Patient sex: M
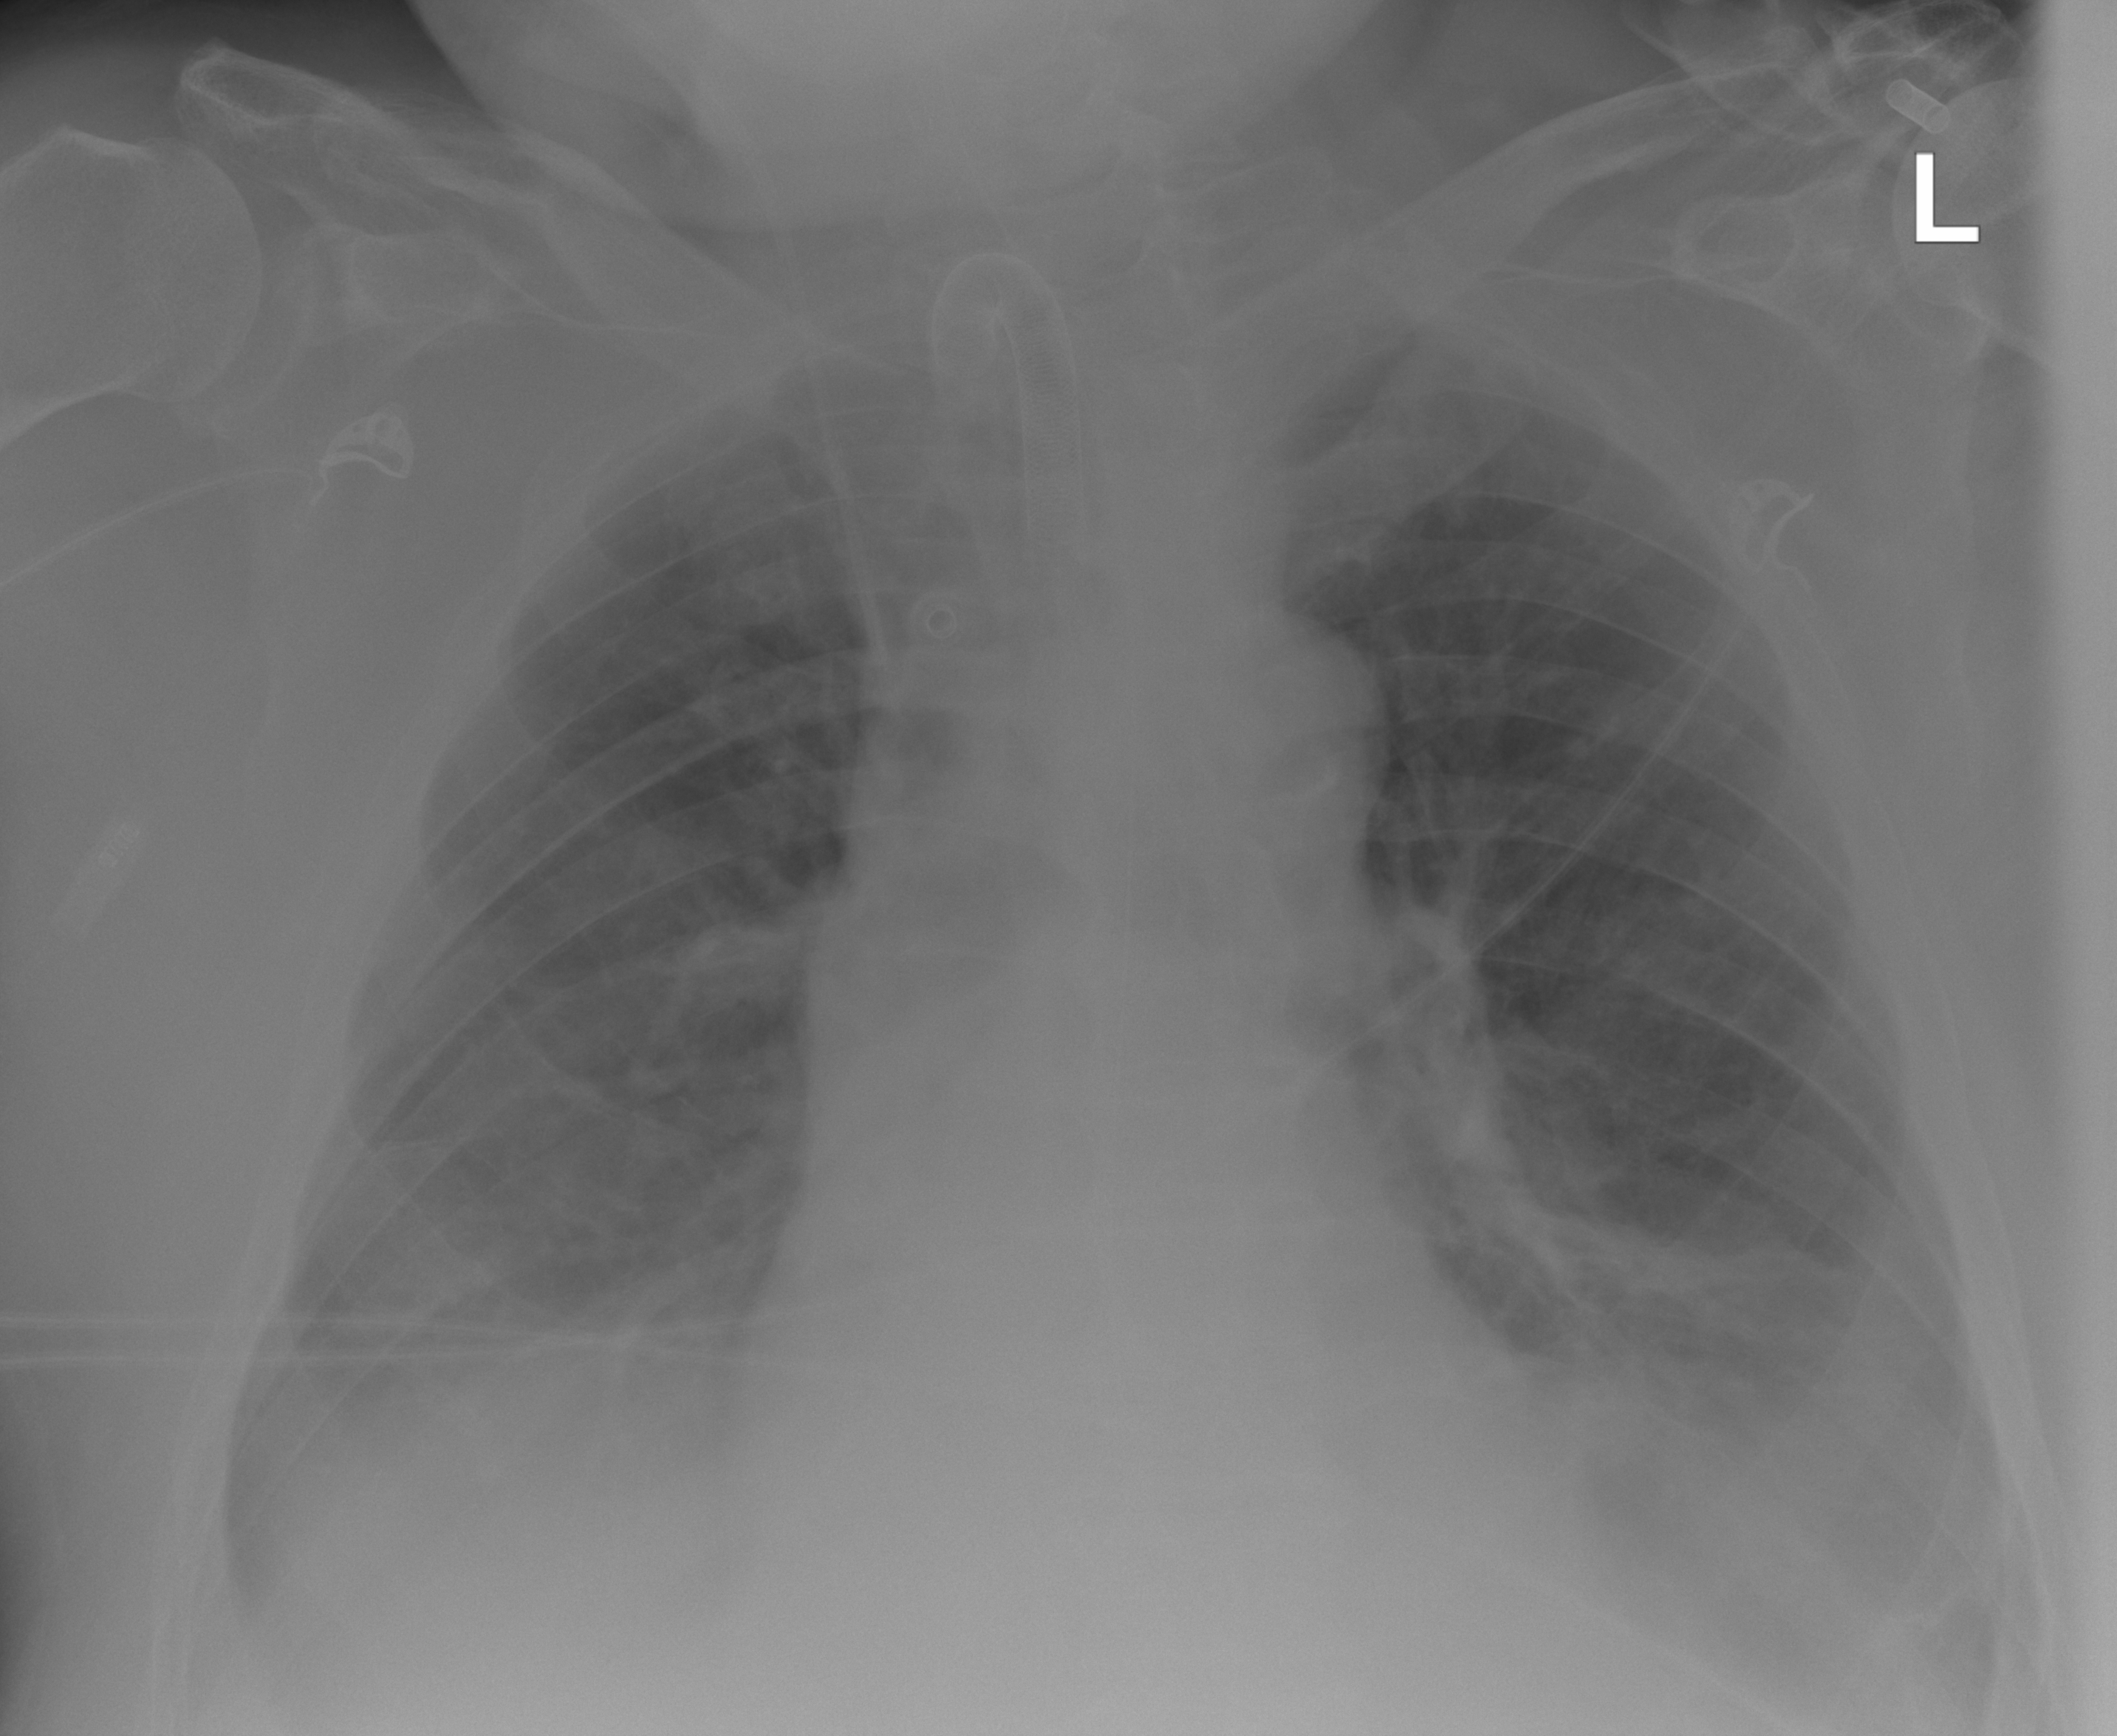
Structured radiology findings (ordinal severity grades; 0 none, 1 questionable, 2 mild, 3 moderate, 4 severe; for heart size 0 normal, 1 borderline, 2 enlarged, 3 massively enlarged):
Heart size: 0
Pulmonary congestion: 2
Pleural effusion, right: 2
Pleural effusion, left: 2
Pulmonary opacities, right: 0
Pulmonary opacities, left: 0
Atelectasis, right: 0
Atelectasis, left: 2